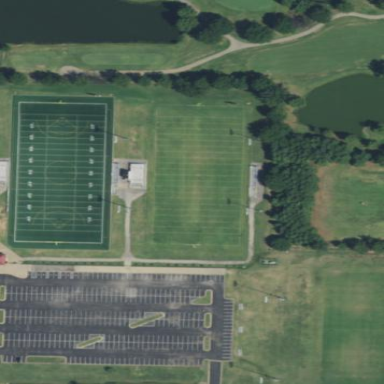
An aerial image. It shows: American football pitch for leisure and sport activities.